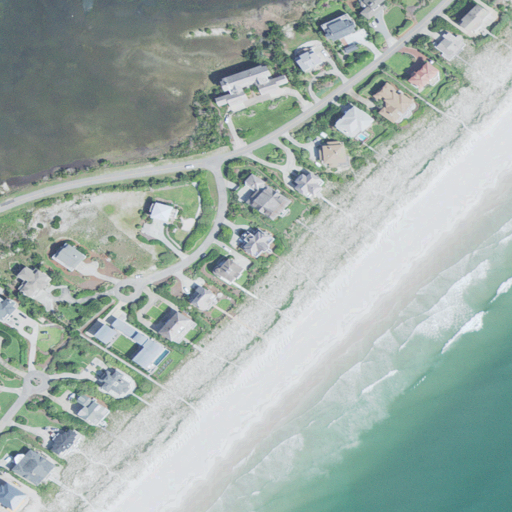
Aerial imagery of island in North Carolina named Figure Eight Island containing barren land, herbaceous wetlands, open water, low intensity development, medium intensity development, and grassland